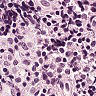
Metastatic tissue present: no